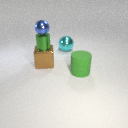
small green metal cylinder below small blue metal sphere